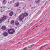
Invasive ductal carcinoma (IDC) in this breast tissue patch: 0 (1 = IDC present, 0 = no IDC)